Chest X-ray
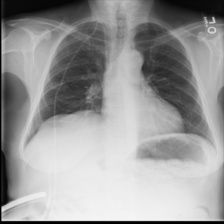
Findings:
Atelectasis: negative
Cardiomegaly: negative
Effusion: negative
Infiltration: negative
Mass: negative
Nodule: negative
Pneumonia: negative
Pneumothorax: negative
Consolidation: negative
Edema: negative
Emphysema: negative
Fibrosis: negative
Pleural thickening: negative
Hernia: negative